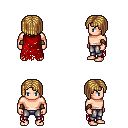
a pixel art fantasy rpg character, male body template, human, light skin, red tattered cape, metal pants, blonde pageboy hairstyle, leather bracers, four views (front, back, left, right), 2x2 character sprite sheet, small pixel art, hard edges, no anti-aliasing